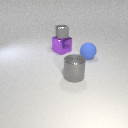
large purple metal cube below small gray metal cube